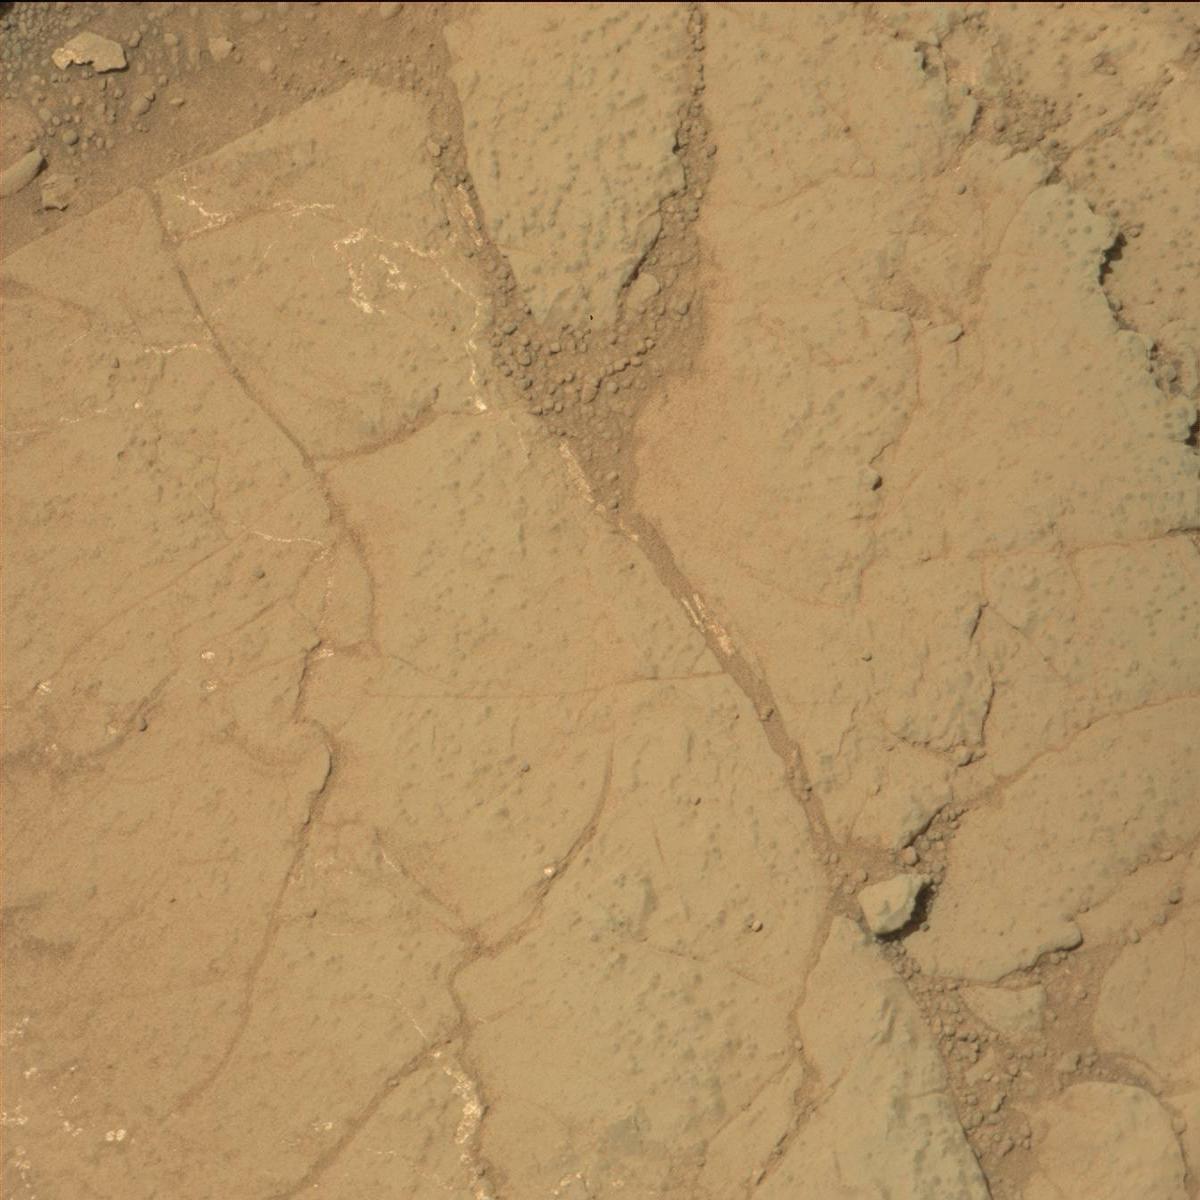
Terrain classes present: Bedrock, Rock, Sand / Soil